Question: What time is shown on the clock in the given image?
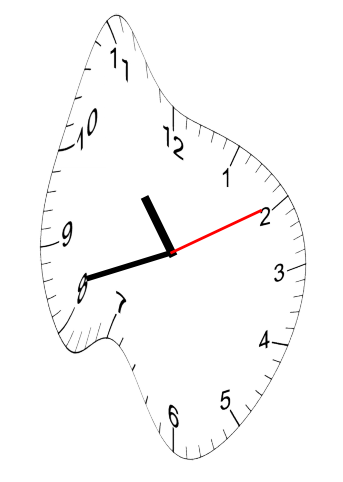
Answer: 10:42:10